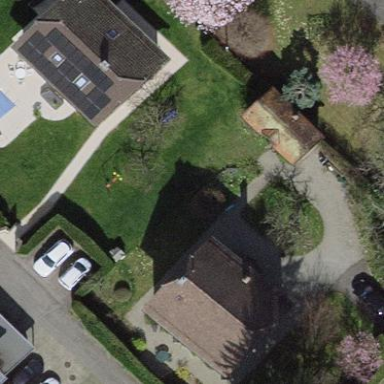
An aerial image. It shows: Garden enclosed by fence.